Question: I'm creating header of one aplication nad I found strange problem, which never happentd to me before. The problem is, that i have two list inside header, one floated to left, one to right and between all li elements there are two types of border. That's ok, but there's creating space between them out of nowhere? Or at least, I can't find what is creating the space
Can someone tell me where's space created?
Here is jsFiddle: <URL>
Or direct-input:
HTML:
'''
<header id="header">
<ul class="left">
<li class="title">jedna</li>
<li class="new-task">dva</li>
<li class="new-comment">NC</li>
</ul>
<ul class="right">
<li class="logged">jedna </li>
<li class="logout"><a href="#">dva</a></li>
</ul>
'''
CSS:
'''
header
{
position: relative;
top: 0px;
min-height: 35px;
padding: 0px;
margin: 0px;
background-color: #efefef;
background: -webkit-gradient(linear, 0% 0%, 0% 100%, from(#bbbbbb), to(#efefef));
background: -webkit-linear-gradient(top, #efefef, #bbbbbb);
background: -moz-linear-gradient(top, #efefef, #bbbbbb);
background: -ms-linear-gradient(top, #efefef, #bbbbbb);
background: -o-linear-gradient(top, #efefef, #bbbbbb);
}
header ul
{
margin: 0px;
padding: 0px;
line-height: 35px;
list-style-type: none;
}
header ul li
{
margin: 0px;
display: inline;
padding: 5px 10px;
border-left: 1px solid #efefef;
border-right: 1px solid #bbbbbb;
}
header ul li:first-of-type
{
border-left: none;
padding-left: 20px;
}
header ul li:last-of-type
{
border-right: none;
padding-right: 20px;
}
header ul.left
{
float: left;
}
header ul.right
{
float:right;
}
'''
EDIT:
This space:

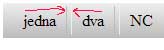
Answer: Your 'li''s are set to 'display: inline', so your browser is putting a space between each 'li' just like it would between words. You can counter this default behavior in a few ways. You can 'float' instead of using 'display: inline', you can put all your 'li''s on one line without spaces, or you can add a negative margin to pull the 'li''s together. This article explains your options better than I could:
<URL>